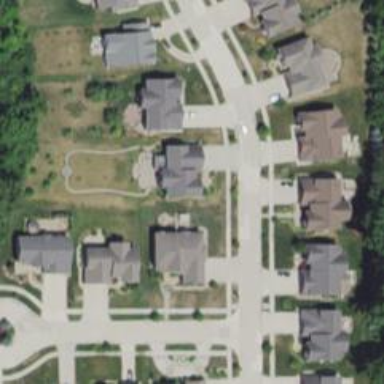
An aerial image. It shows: Residential road.